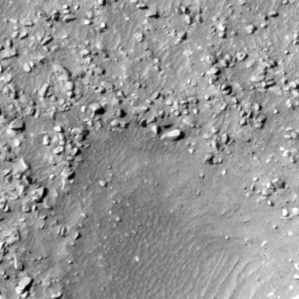
Label: non_frost